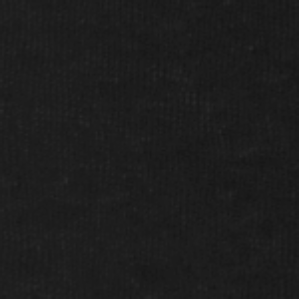
Label: frost